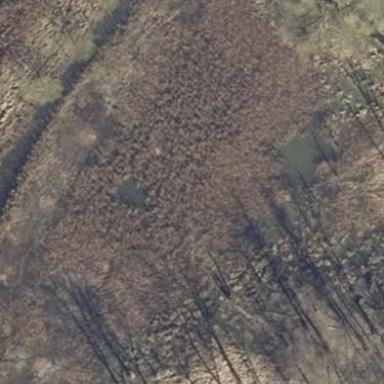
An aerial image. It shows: Reedbed wetland area.